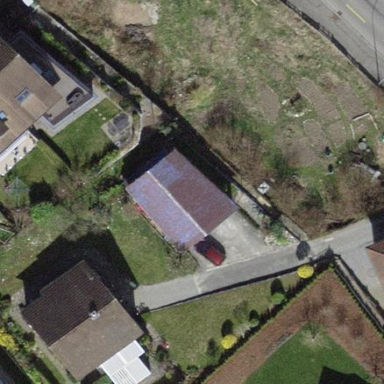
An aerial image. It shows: Garage.